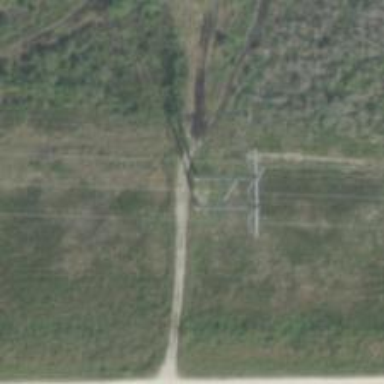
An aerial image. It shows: H-frame power tower with distinctive design.